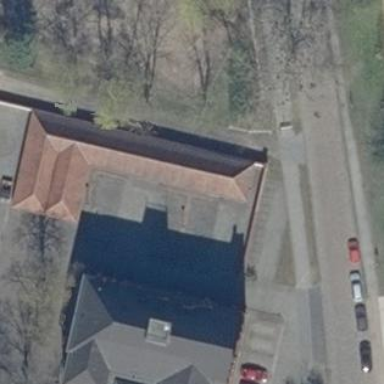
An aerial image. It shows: Bicycle parking facility located on the roof of building.